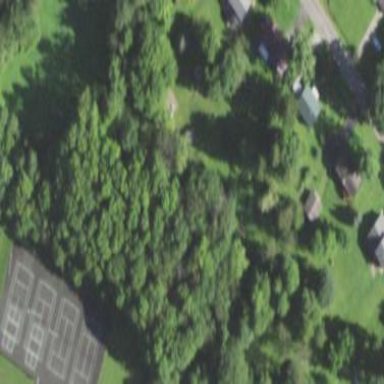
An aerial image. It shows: Deciduous woodland with mixed leaves.